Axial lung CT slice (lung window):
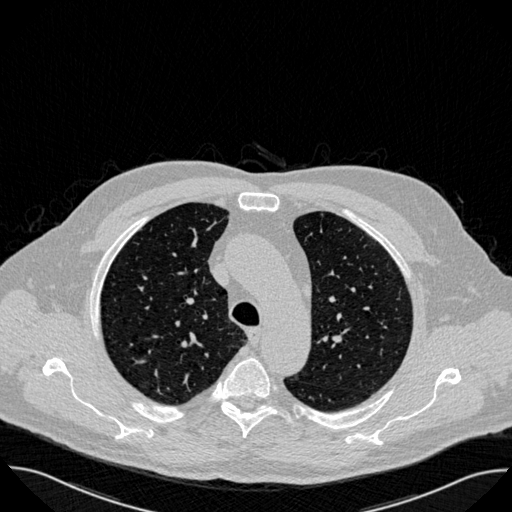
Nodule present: no